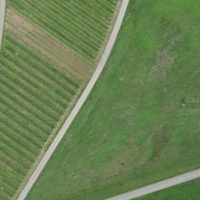
EUNIS habitat code: 40
Species observed at this site:
Saxicola rubicola